Current action and preconditions to check: path_clear

Your task: For each precondition in the list above, predict whether it will hold at this action.

Consider the current scene as observed from the mobile robot's camera, and analyze the predicted future states of all dynamic agents (e.g., people, animals, vehicles, or any moving entities) within the NEXT SECOND.

IMPORTANT: Only answer "very likely" if you are absolutely certain—based on strong, clear evidence—that a dynamic agent will violate the precondition in the predicted future state. Do NOT answer "very likely" for unlikely, ambiguous, or low-probability risks.

Ask yourself for each precondition: Is there a high probability, with clear and convincing evidence, that the predicted future states of any dynamic agent will interfere with the predicted future state of the currently executing action within the NEXT SECOND, causing that precondition to fail?

Assess the risk level based on these predictions. Use "likely" or "very likely" if motions create a clear risk of interference.

Use "neutral" or "improbable" if agents are nearby but their predicted paths are clearly diverging or non-conflicting.

Failure Risk Categories: "very improbable", "improbable", "neutral", "likely", "very likely"

Answer Format: Output ONLY the probability_of_failure value from these categories: "very improbable", "improbable", "neutral", "likely", "very likely"

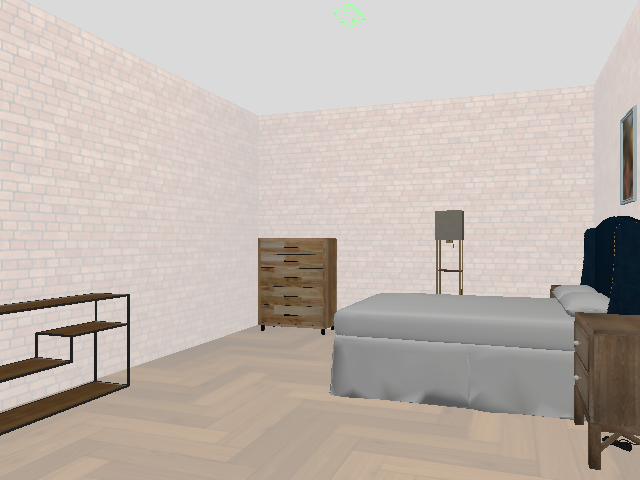

Answer: very improbable